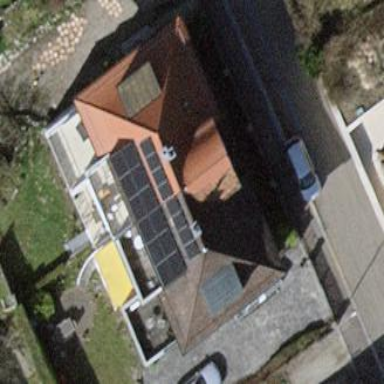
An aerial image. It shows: Building with hipped roof design.